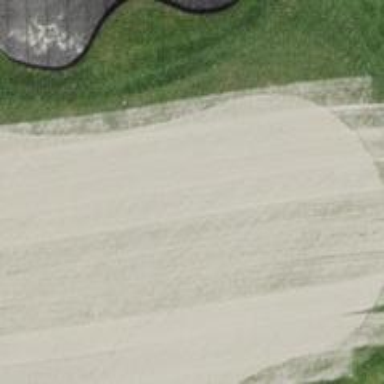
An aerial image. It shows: Golf hole.